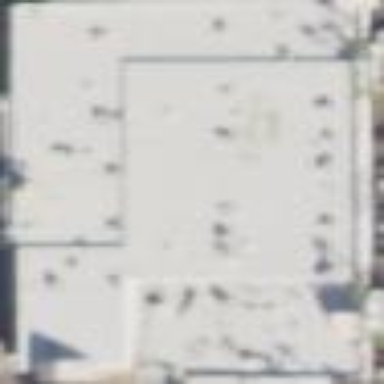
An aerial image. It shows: Supermarket located in building.